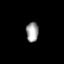
Tissue: lung
Cell type: Myeloid cells
Senescence score: 0.2278
Nuclear area (px): 239
Mean DAPI intensity: 159.485